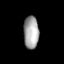
Tissue: lung
Cell type: Endothelial cells
Senescence score: 0.5577
Nuclear area (px): 487
Mean DAPI intensity: 163.39